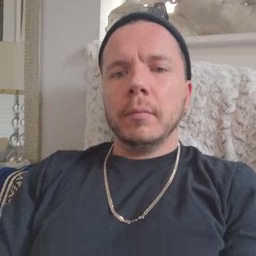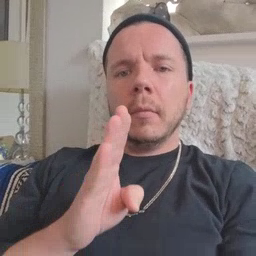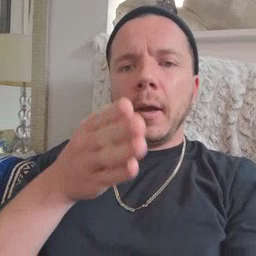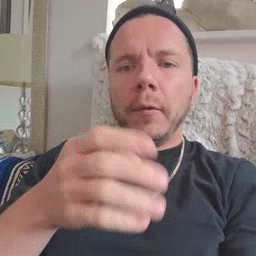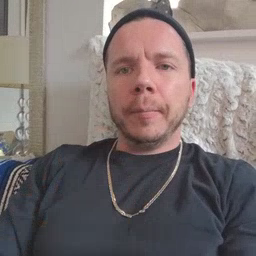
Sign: after